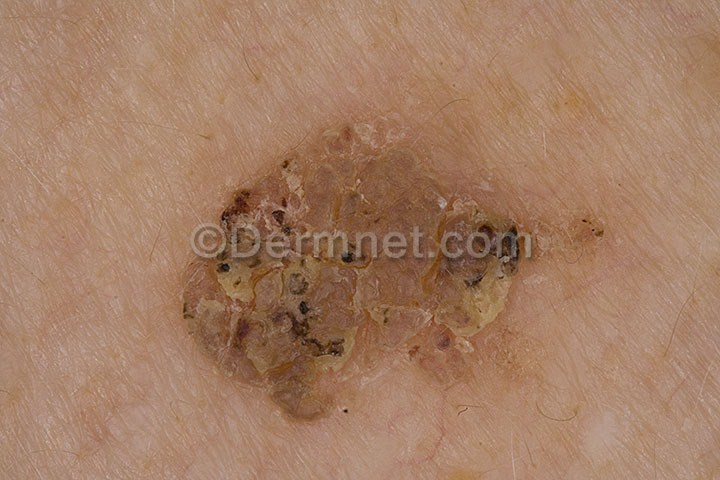
Disease: Seborrheic Keratoses and other Benign Tumors